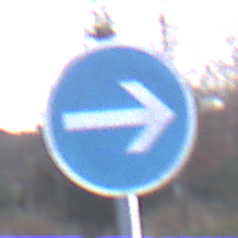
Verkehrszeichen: VorgeschriebeneFahrtrichtungHierRechts
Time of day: MorningAfternoon
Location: Outdoor (Nature)
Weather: PartlyCloudy
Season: NotSpecified
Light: Natural